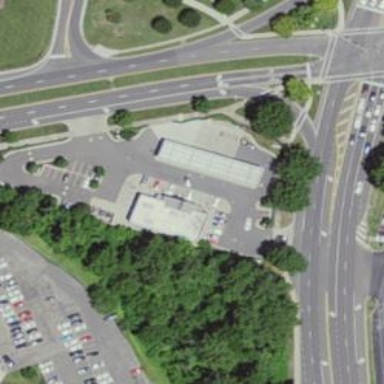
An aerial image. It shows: Convenience shop.